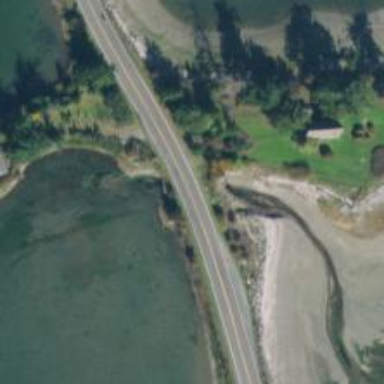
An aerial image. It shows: Culvert tunnel through tidal channel.